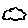
Label: cloud